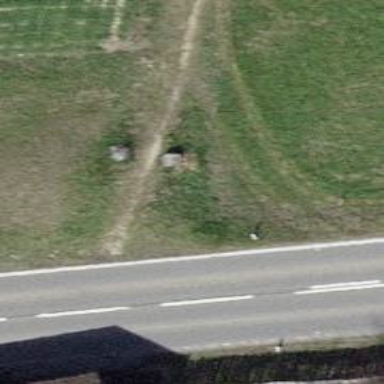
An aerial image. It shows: Block barrier.